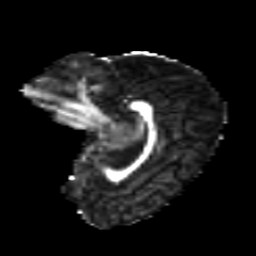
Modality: FA
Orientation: sagittal
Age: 14
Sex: female
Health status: ill
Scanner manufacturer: ge
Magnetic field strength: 3 T
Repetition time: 6.752 s
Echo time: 0.079 s